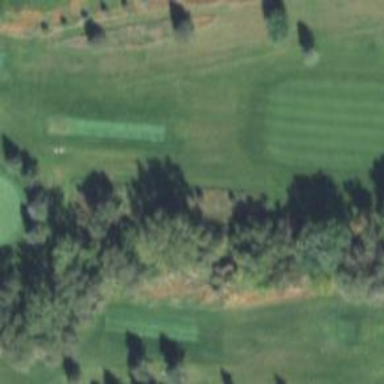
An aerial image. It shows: Golf hole.